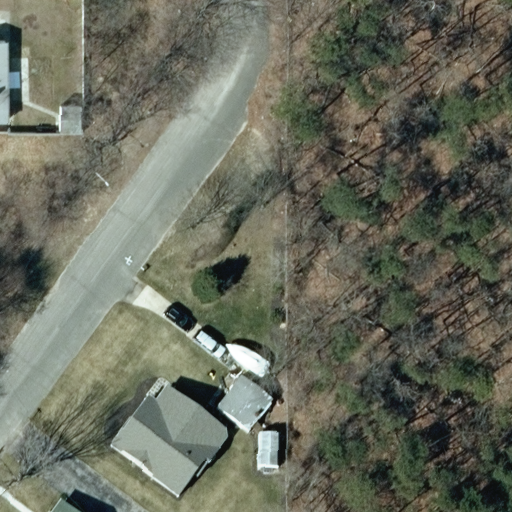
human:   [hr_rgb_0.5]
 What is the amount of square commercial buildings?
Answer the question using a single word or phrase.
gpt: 0

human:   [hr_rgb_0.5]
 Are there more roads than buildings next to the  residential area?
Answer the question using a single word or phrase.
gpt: no

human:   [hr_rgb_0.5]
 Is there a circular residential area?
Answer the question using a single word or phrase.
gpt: no

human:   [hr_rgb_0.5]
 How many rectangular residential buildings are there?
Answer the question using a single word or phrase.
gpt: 1

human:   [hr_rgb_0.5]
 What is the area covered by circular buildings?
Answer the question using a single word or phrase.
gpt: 0m2

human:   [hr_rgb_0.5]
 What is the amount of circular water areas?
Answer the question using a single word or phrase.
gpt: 0

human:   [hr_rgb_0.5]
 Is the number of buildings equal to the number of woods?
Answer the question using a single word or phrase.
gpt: no

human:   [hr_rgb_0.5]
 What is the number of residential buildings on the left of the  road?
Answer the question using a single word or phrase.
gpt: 1

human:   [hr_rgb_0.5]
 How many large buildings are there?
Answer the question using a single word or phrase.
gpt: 0

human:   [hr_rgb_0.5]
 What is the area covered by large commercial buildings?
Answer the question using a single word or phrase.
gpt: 0m2

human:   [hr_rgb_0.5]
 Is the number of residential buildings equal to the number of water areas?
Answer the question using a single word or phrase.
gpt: no

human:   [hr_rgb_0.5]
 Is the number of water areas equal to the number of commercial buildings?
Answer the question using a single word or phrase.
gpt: yes

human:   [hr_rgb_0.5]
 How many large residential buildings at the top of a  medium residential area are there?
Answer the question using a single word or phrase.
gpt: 0

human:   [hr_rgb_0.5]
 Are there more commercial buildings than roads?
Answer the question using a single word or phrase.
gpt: no

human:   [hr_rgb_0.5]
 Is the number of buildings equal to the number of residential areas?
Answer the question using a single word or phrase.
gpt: no

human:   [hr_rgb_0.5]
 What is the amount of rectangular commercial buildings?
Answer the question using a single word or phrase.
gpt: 0

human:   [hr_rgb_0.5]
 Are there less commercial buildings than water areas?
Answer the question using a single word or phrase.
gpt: no

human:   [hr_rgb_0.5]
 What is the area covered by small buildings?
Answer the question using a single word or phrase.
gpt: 64m2

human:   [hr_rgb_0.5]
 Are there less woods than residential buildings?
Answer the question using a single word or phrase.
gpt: yes

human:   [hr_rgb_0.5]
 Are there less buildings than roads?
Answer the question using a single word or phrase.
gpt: no

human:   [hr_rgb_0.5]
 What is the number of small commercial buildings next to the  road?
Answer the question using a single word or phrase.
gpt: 0

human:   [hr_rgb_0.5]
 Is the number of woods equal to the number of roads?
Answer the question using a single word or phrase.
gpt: yes

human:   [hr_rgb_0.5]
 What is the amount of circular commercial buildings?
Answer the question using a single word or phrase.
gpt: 0

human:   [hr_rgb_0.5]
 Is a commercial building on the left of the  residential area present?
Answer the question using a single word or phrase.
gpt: no

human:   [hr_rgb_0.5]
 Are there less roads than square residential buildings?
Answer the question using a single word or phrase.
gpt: no

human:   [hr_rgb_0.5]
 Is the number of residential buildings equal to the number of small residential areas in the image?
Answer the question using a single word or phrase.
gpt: no

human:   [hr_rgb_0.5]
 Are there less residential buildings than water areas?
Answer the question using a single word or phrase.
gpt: no

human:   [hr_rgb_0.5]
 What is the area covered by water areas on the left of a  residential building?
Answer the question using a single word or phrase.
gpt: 0m2

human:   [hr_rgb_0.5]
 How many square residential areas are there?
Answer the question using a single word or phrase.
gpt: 0

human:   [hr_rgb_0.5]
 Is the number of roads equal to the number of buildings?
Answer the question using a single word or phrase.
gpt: no

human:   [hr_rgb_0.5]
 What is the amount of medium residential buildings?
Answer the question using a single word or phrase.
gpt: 3

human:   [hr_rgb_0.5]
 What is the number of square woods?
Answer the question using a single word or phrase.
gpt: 0

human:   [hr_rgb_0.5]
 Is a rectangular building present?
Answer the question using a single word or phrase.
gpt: yes

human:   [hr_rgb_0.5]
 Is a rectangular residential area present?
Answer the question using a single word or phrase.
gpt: yes

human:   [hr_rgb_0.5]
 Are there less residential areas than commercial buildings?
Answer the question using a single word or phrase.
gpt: no

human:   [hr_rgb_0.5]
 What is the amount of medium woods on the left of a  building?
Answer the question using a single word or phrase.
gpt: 0